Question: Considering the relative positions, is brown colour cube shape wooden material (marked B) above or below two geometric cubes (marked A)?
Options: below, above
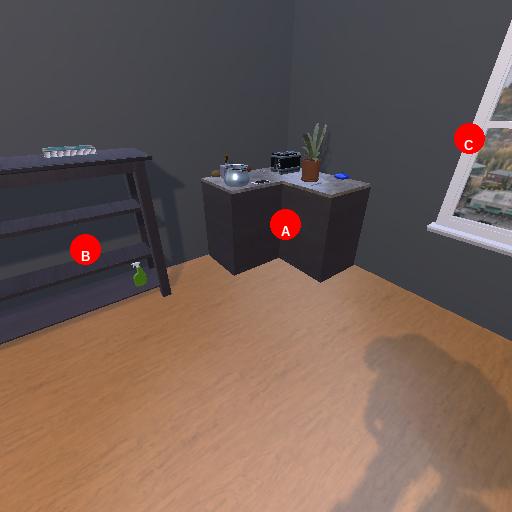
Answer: below